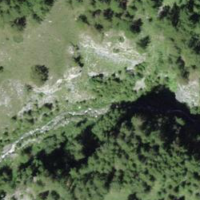
EUNIS habitat code: 43
Species observed at this site:
Hesperia comma
Melitaea didyma
Fabriciana niobe